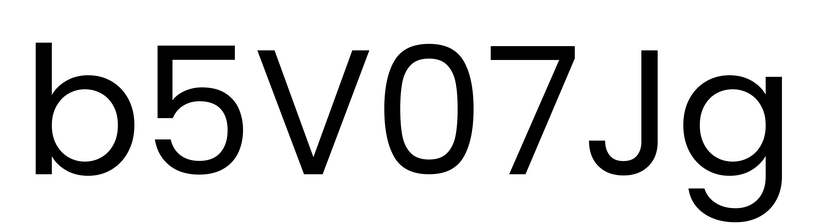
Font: Poppins-Regular